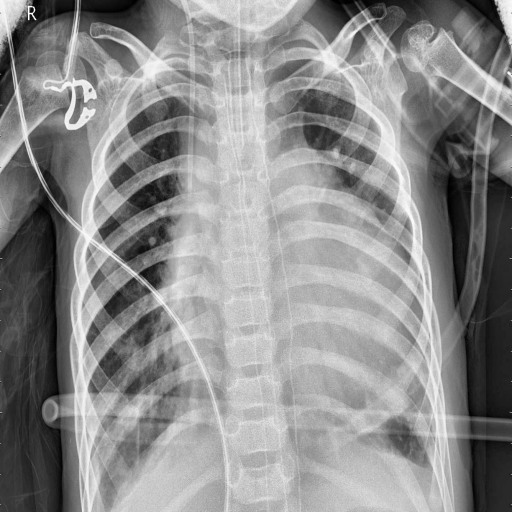
Finding: PNEUMONIA